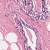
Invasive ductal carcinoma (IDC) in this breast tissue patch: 0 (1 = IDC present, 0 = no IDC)